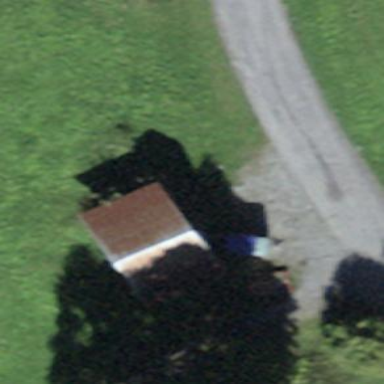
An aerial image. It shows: Garage building.